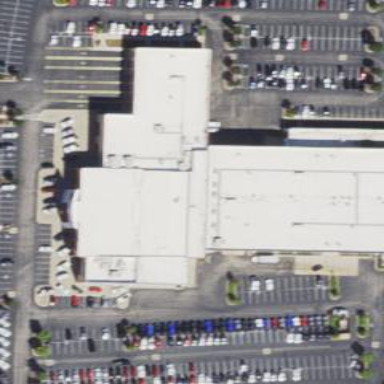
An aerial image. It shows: Retail building with car shop.